Question: Hi iam working one cordova ios project in that i have one gallery page. Currently images are scrolling vertically and i can see that scroll bar (as shown in image) .But i need to hide that scroll bar on right side, is that possible?
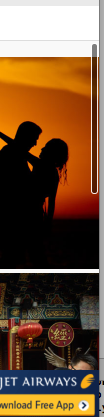
Answer: See iScroll: <URL>. It takes over the native scrolling and offers a lot of customizations for the scroll bar itself.